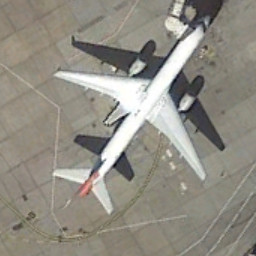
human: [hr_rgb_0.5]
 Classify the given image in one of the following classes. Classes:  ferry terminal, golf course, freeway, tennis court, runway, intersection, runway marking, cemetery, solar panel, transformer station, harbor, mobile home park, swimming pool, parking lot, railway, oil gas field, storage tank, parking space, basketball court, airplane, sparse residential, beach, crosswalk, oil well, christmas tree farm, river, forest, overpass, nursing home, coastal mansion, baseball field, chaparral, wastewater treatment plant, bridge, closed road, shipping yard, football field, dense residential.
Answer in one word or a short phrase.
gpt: airplane